Aerial crown-view tile of a tropical tree (Barro Colorado Island, Panama), acquired 20250616:
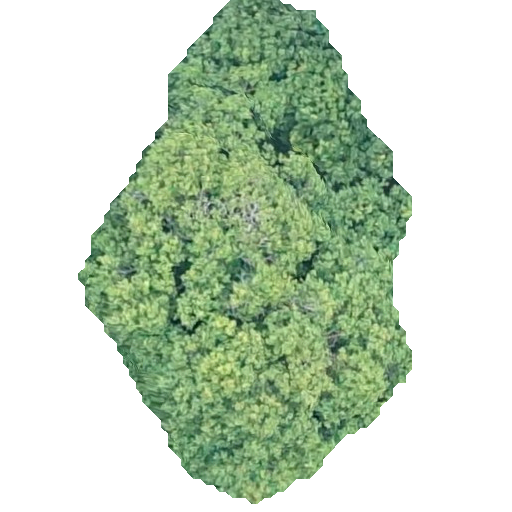
Species: Trichilia tuberculata
GBIF accepted scientific name: Trichilia tuberculata
Crown area: 162.022 m²